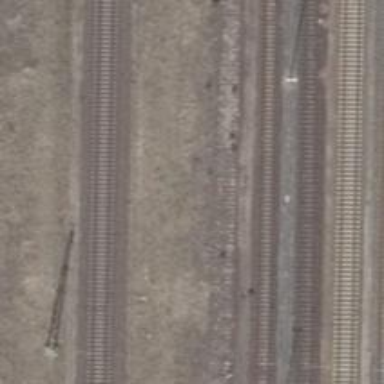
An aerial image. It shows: Abandoned railway siding.